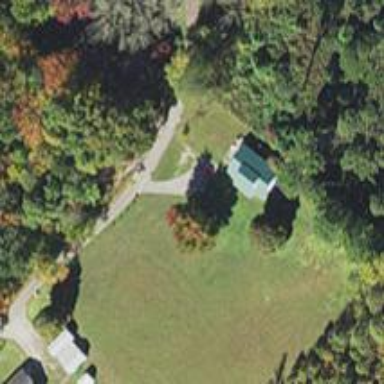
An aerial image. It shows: Driveway.